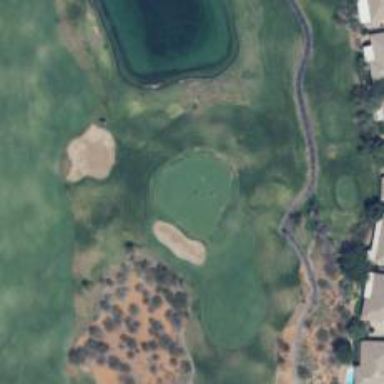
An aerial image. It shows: View of golf hole.